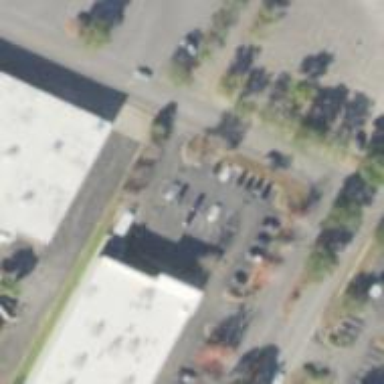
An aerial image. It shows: Parking space.